Interaction volume radius: 5 \u00c5
Interaction volume height: 30 \u00c5
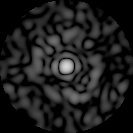
Disorder parameter: 0.8293